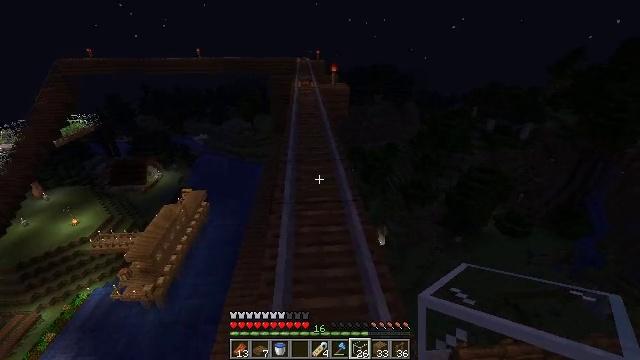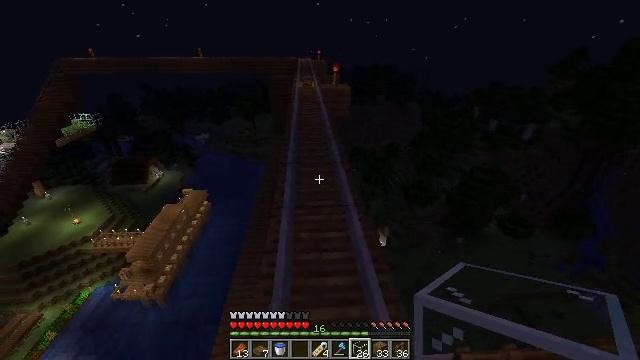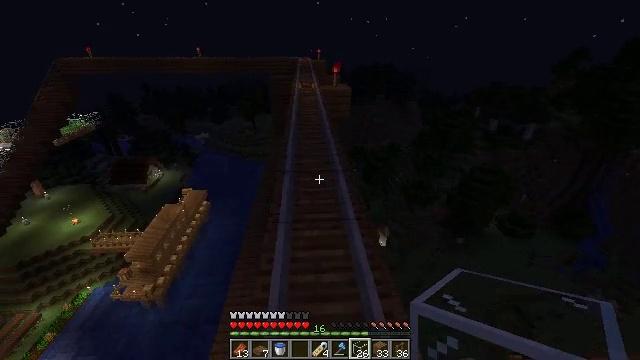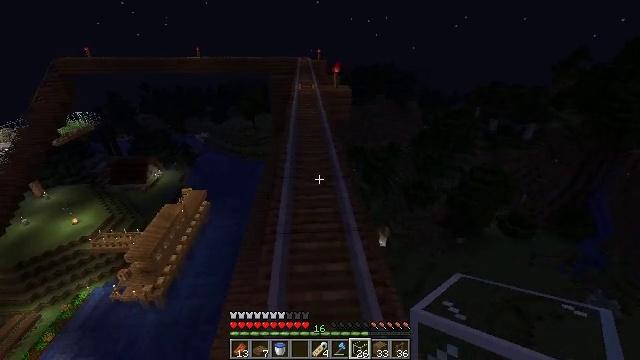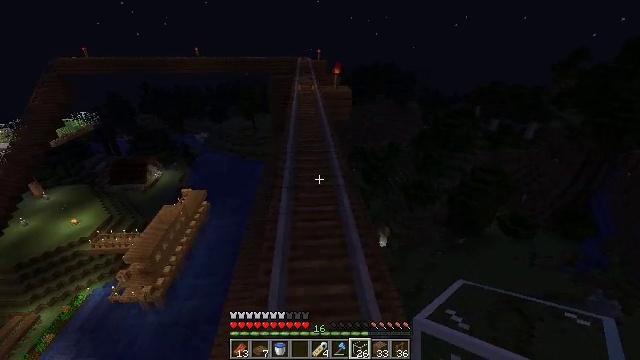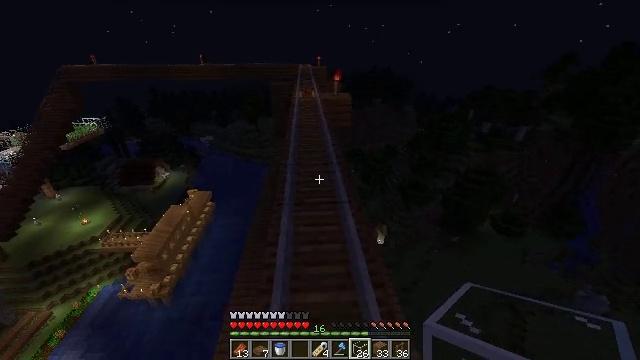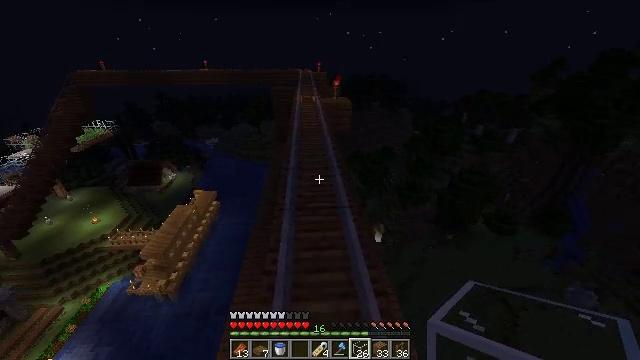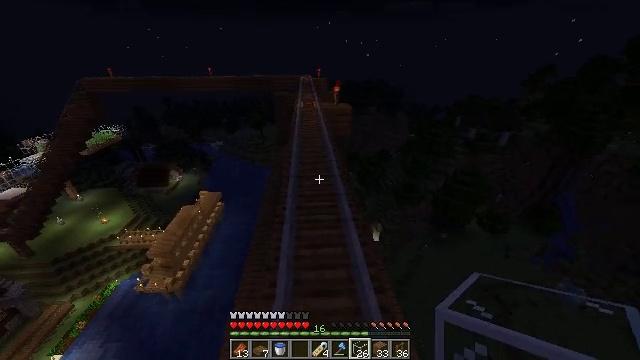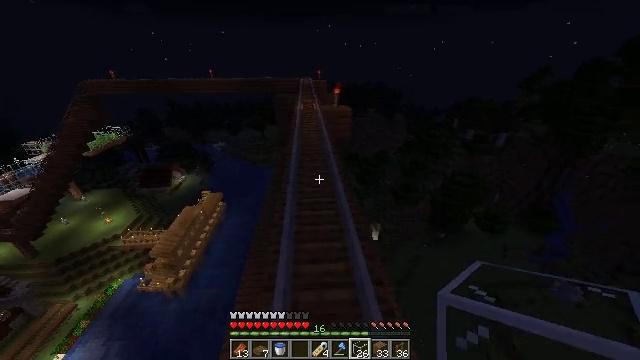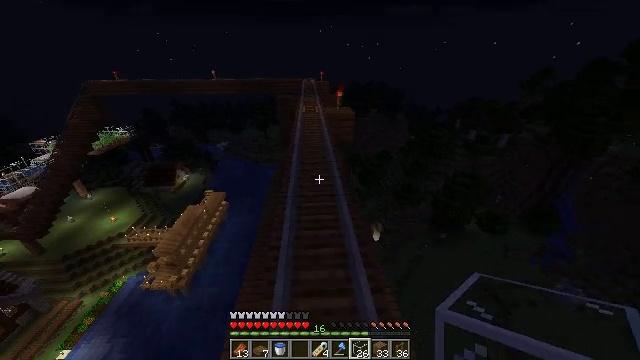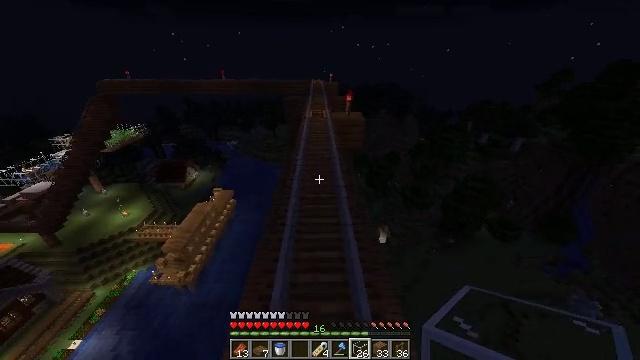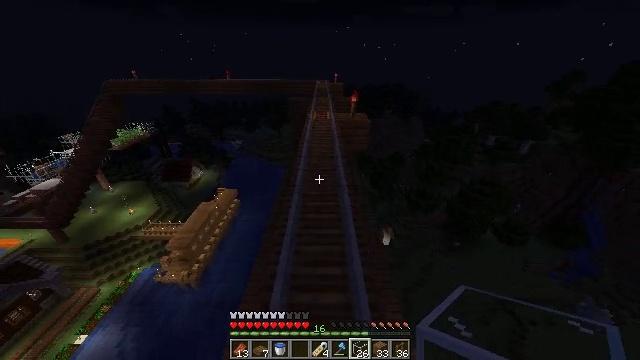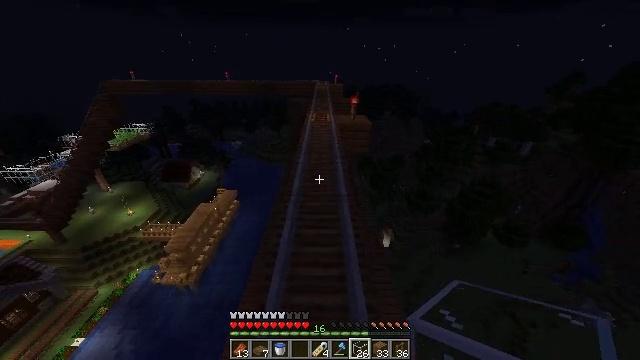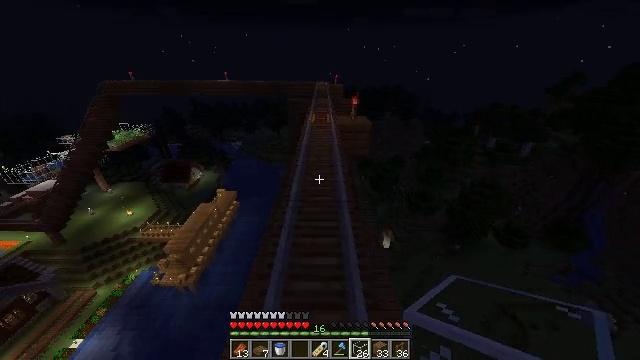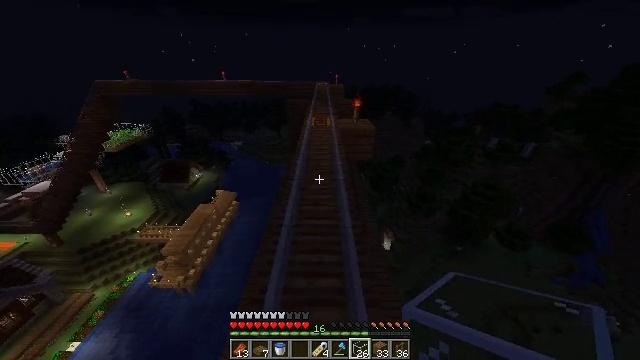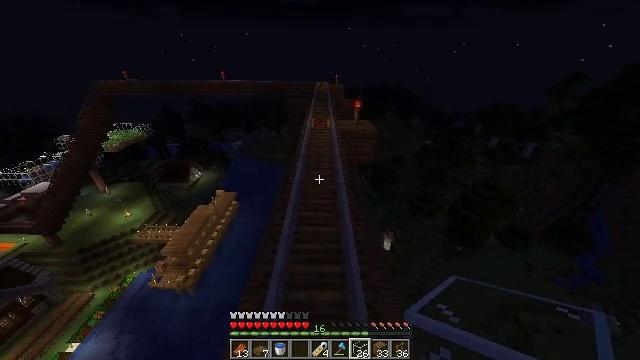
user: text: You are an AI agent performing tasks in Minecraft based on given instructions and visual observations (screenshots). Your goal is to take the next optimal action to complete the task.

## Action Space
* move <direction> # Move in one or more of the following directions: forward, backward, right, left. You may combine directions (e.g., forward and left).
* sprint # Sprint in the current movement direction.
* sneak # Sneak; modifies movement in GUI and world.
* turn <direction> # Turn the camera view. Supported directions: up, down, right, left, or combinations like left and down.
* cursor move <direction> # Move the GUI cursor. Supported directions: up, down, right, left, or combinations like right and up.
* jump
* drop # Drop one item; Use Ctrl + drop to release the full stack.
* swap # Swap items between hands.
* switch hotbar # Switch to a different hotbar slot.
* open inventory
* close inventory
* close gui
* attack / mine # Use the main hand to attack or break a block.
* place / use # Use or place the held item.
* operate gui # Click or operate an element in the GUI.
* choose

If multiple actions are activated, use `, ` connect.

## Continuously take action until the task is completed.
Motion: motion action
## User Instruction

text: Destroy the glass.
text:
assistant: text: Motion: move forward
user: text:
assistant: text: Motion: move forward
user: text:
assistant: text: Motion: move forward
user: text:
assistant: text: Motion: move forward, sprint
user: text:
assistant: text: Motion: move forward, sprint
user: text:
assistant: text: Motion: move forward, sprint
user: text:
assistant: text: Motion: move forward, sprint
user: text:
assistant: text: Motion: move forward
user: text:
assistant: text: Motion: move forward, sprint
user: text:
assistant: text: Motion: move forward, sprint, turn left
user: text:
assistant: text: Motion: move forward, sprint, turn left
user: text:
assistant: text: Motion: move forward, sprint
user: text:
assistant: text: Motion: move forward
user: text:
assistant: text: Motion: move forward
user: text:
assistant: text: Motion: move forward, sprint
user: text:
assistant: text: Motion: move forward, sprint
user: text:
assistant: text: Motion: move forward, sprint
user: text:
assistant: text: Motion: move forward, sprint
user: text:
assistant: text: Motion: move forward
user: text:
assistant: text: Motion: move forward
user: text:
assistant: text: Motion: move forward, jump
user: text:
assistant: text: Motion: move forward, jump
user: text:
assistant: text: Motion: move forward, jump
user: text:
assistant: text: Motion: move forward, jump
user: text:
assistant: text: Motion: move forward, jump
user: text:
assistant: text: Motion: move forward, jump
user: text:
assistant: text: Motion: move forward, jump
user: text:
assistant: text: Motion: move forward, jump
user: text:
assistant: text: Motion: move forward, jump
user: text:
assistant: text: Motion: move forward, sprint, jump